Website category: university
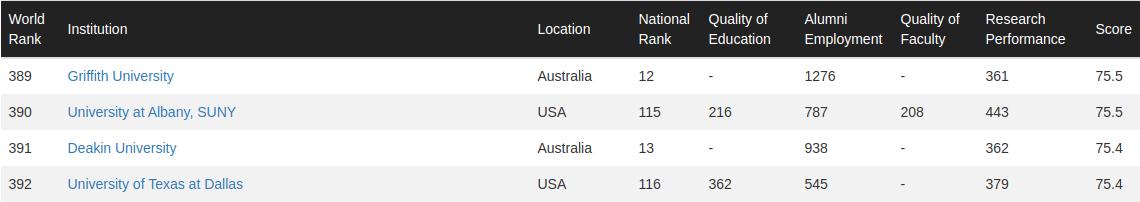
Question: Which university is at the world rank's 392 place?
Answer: University of Texas at Dallas

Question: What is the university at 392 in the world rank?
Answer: University of Texas at Dallas

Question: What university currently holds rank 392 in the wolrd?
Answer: University of Texas at Dallas

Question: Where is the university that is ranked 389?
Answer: Australia

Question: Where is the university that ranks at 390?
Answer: USA

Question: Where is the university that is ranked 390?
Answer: USA

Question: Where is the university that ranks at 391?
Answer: Australia

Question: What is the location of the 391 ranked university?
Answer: Australia

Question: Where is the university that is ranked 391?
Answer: Australia

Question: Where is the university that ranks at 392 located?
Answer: USA

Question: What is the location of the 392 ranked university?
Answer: USA

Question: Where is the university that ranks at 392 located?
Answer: USA